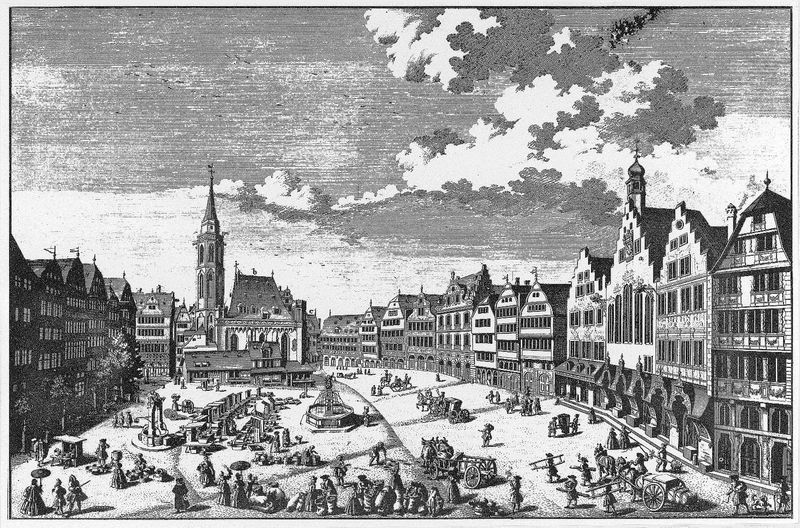
Titel: Römerberg in Frankfurt am Main
Schlagwörter: himmel, wolken, frauen, kirchturm, menschen, stadt, männer, schwarz, straße, weiss, zeichnung, haus, schirm, wolke, menge, architektur, barock, mensch, häuser, kirche, brunnen, karren, kinder, pferd, pferde, turm, ansicht, fassaden, giebel, graphik, kutsche, markt, platz, wagen, leiter, stadtansicht, verkäufer, kreuz, druck, schwarzweiss, radierung, stich, wägen, fass, rathaus, marktplatz, kaufleute, fässer, menschn, bude, markttreiben, markplatz, lüneburg, burnnen, treppdach